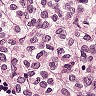
Metastatic tissue present: yes